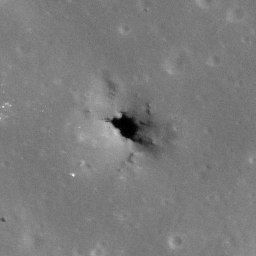
Pit: Copernicus 12
Host crater: Copernicus
Host type: impact_melt
Lunar coordinates: latitude 9.554, longitude 340.725